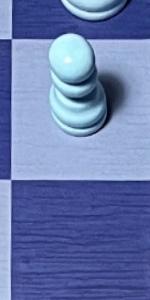
Label: Empty